Question: I try to create a next and previous page link inside my custom post type template. I thought it should work, but it isn't. When I check the developer tool, there are no links inside the list items of the '.pagination' class.

What am I doing wrong?
'''
<section class="page-title">
<div class="container_12">
<header class="grid_12">
<h2><?php the_title(); ?></h2>
</header><!-- End header.grid_12 -->
<div class="clear"></div><!-- End div.clear -->
</div><!-- End div.container_12 -->
</section><!-- End section.page-title -->
<section class="page entry">
<div class="container_12">
<?php
$args = array('post_type' => 'roosters', 'posts_per_page' => 10, 'paged' => $paged);
$loop = new WP_Query($args);
$count = 0;
?>
<?php if ($loop) : while ($loop->have_posts()) : $loop->the_post(); ?>
<article class="grid_12 post-entry">
<header>
<h4><a href="<?php the_permalink(); ?>" title=""><?php the_title(); ?></a></h4>
<?php the_excerpt(); ?>
</header><!-- End header -->
<footer class="meta">
<p><?php the_date(); ?> - Geplaatst door: <?php the_author(); ?></p>
</footer><!-- End footer.meta -->
</article><!-- End article.grid_12 post-entry -->
<?php endwhile; ?>
<?php else : ?>
<p>No posts were found! I'm not sure what you're looking for.</p>
<?php endif; ?>
<?php wp_reset_query(); ?>
<footer class="grid_12 center">
<ul class="pagination">
<li class="prev-page">
<?php previous_posts_link('&larr; Vorige pagina') ?>
</li>
<li class="next-page">
<?php next_posts_link('Volgende pagina &rarr;'); ?>
</li>
</ul><!-- End ul.pagination -->
</footer><!-- End footer.grid_12 center -->
<div class="clear"></div><!-- End div.clear -->
</div><!-- End div.container_12 -->
</section><!-- End section.page entry -->
'''
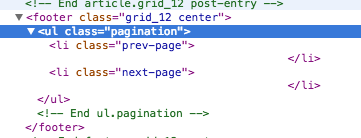
Answer: You have a couple of issues here with your code
- <URL> is undefined. You will need to define it'''
$paged = ( get_query_var('paged') ) ? get_query_var('paged') : 1;
'''
- 'wp_reset_query();' is used to reset 'query_posts' (which you should use). You should be using 'wp_reset_postdata()' when working with 'WP_query'- You should be using 'wp_reset_postdata()' before 'endif', not after that. You will be resetting the main query if there is no posts in your custom query- When using a custom query, you will need to set the '$max_pages' parameter in 'next_posts_link' so you should do something like this'''
next_posts_link('Volgende pagina &rarr;', $loop->max_num_pages);
'''
- You should not be using '<?php wp_reset_query(); ?>' after the closing footer tag. That you can just remove. It is totally unnecessary